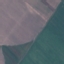
Land use / land cover: AnnualCrop